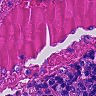
Metastatic tissue present: no